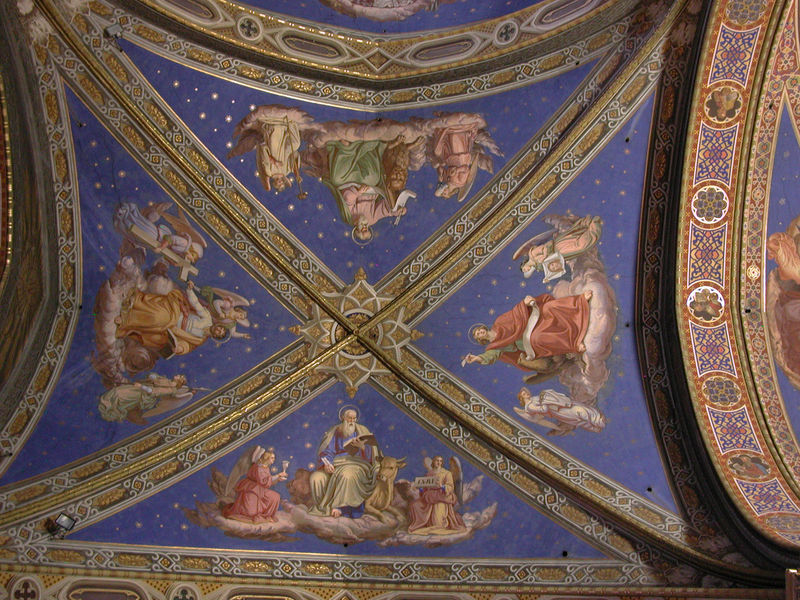
Titel: Santa Maria sopra Minerva
Standort: Rom, S. Maria sopra Minerva (EU - I - Latium)
Schlagwörter: blau, gemälde, gott, himmel, wolken, rot, malerei, muster, ornament, johannes, kirche, figur, gold, kelch, decke, mutter, vater, schön, engel, vier, gewölbe, kreuz, stern, sterne, zwickel, kreuzrippengewölbe, kreuzgewölbe, kreuzgratgewölbe, jesus, segen, gurt, heilige, fresko, heilig, maria, ochse, stier, szenen, fresco, deckenmalerei, himmer, markus, evangelisten, lukas, schweißtuch, matthäus, engel evangelisten